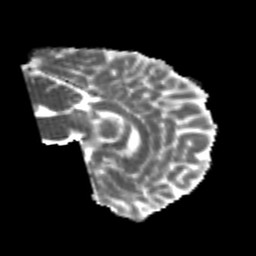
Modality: MD
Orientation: sagittal
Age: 24
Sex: male
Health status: healthy
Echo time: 0.074 s